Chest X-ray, PA view. Patient: 64 years old, sex M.
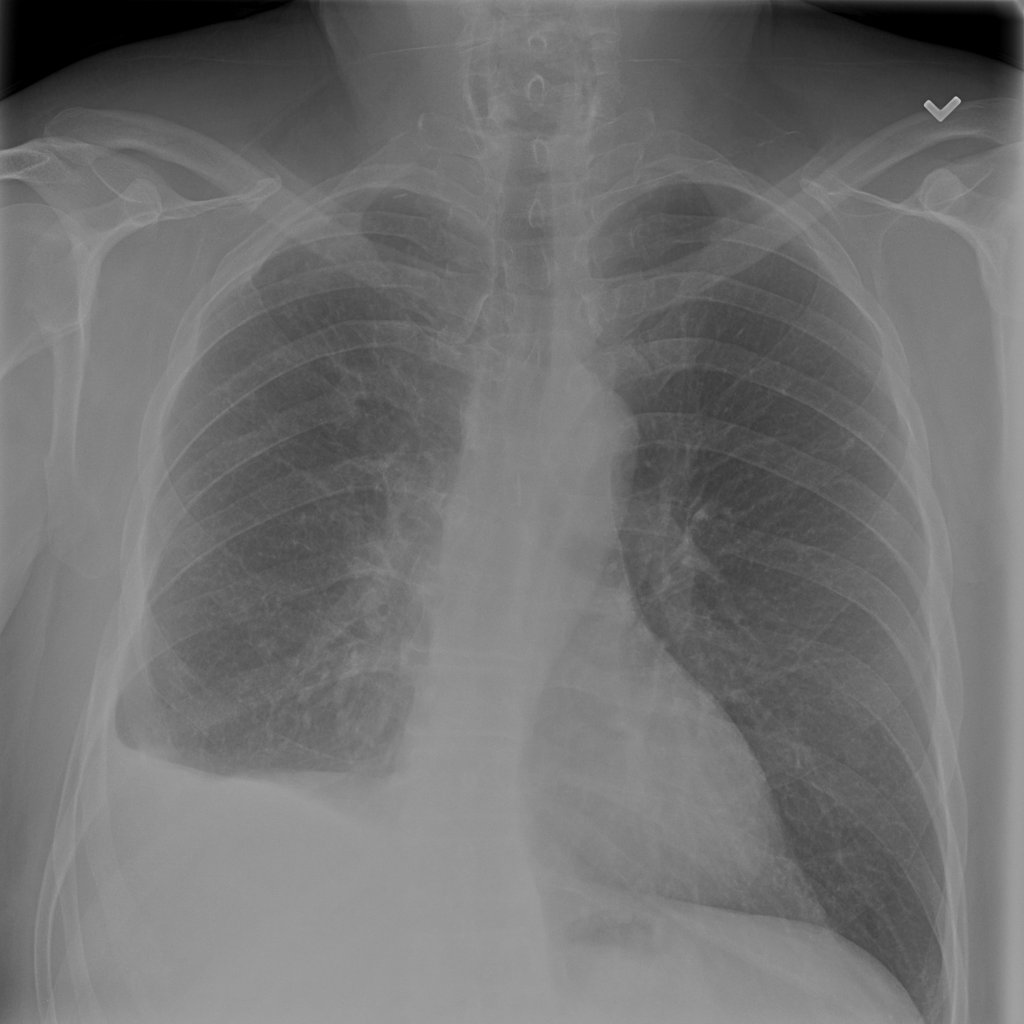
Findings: No Finding